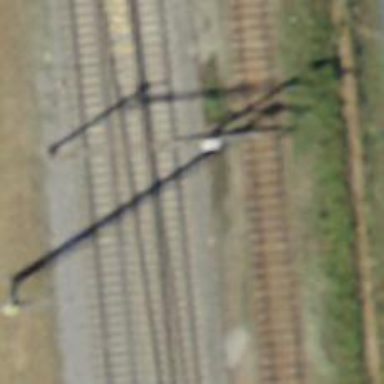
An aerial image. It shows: Single-track electrified railway siding with contact line.